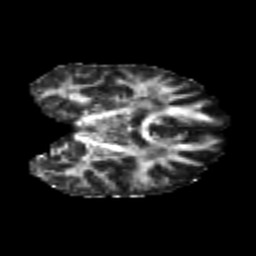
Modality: FA
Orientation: coronal
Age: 23
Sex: female
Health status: healthy
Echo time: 0.074 s